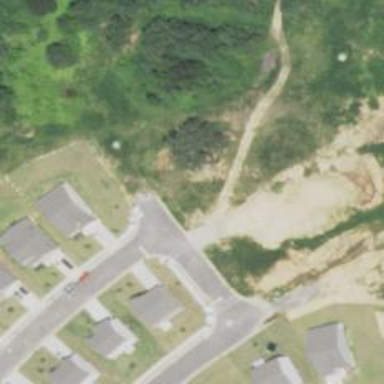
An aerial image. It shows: Unmarked crossing on footway.